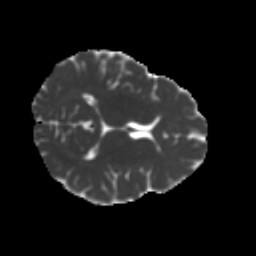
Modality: MD
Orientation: axial
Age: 26
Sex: female
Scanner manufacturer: ge
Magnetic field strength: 3 T
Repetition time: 7.8 s
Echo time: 0.0606 s